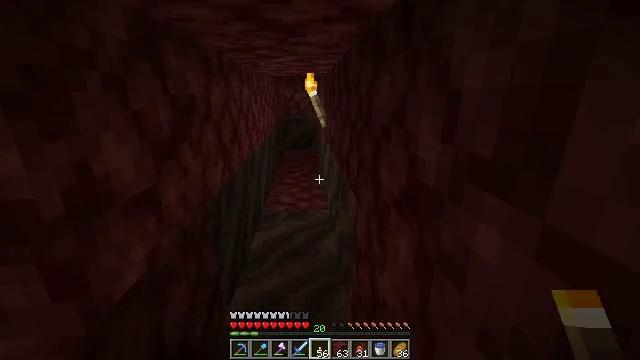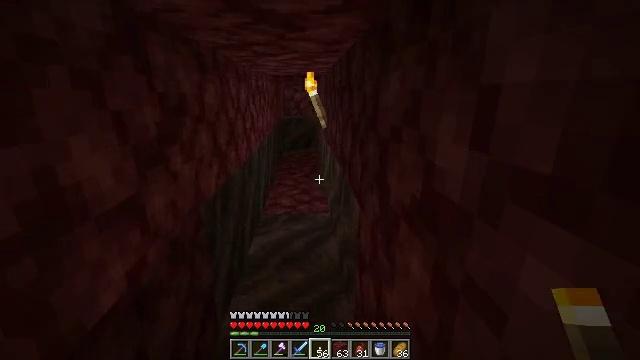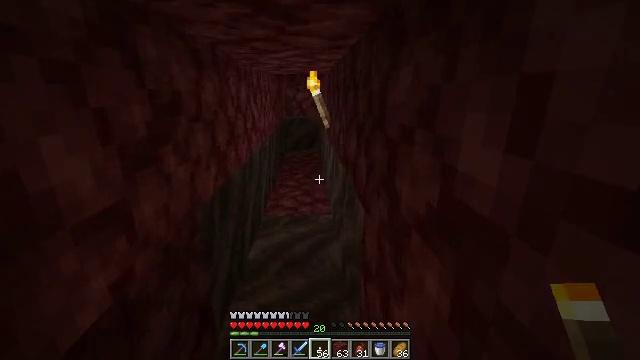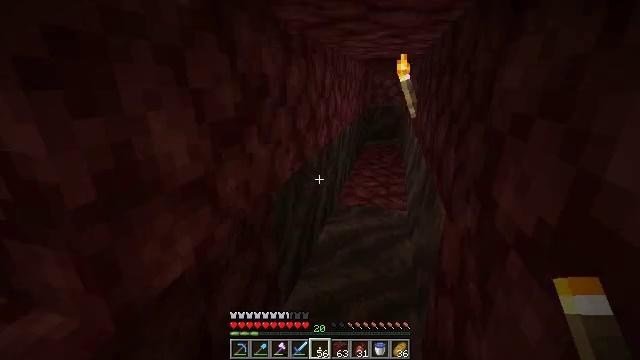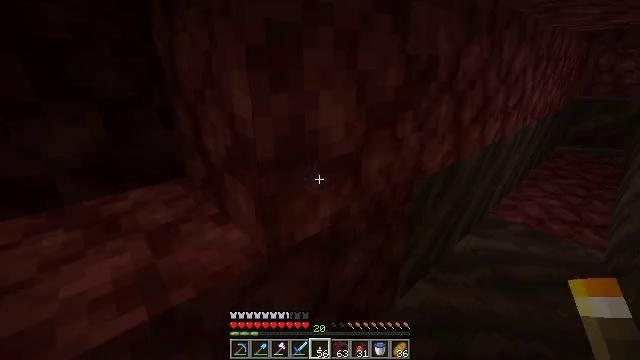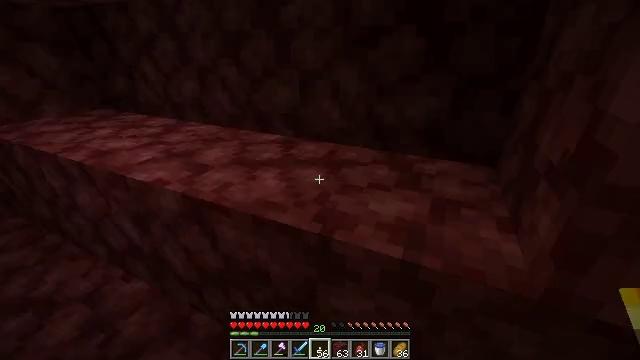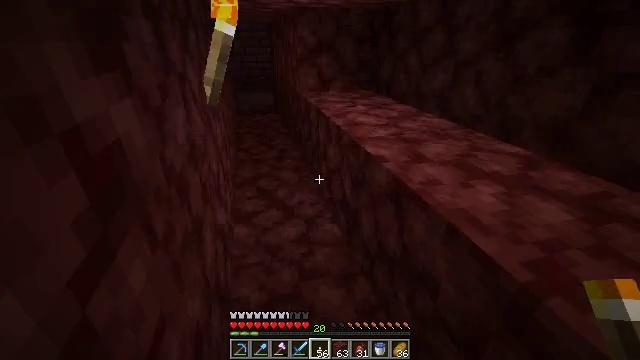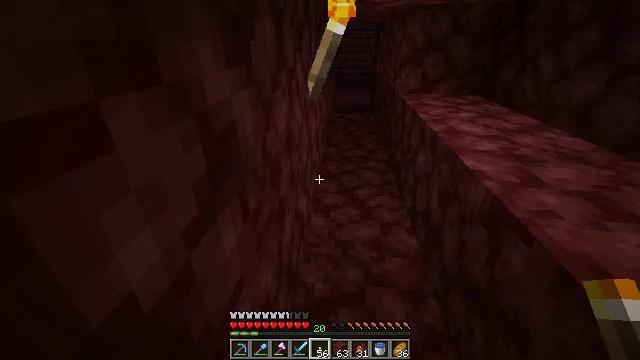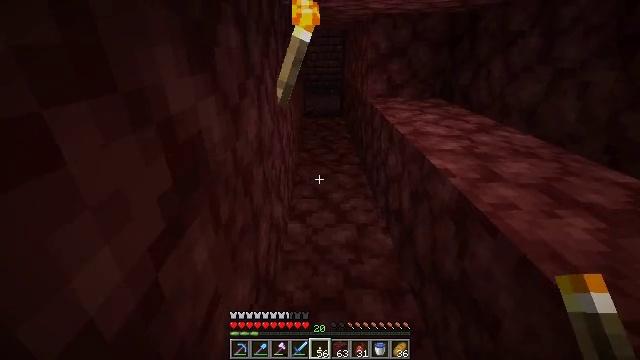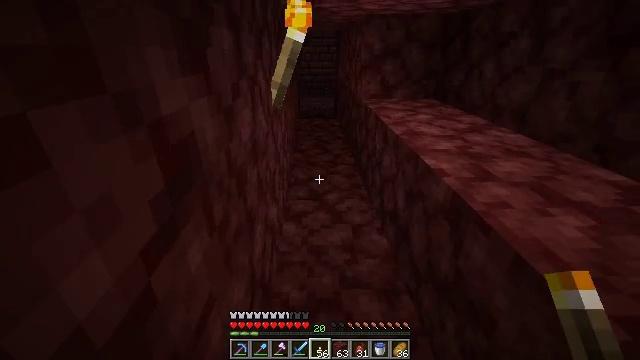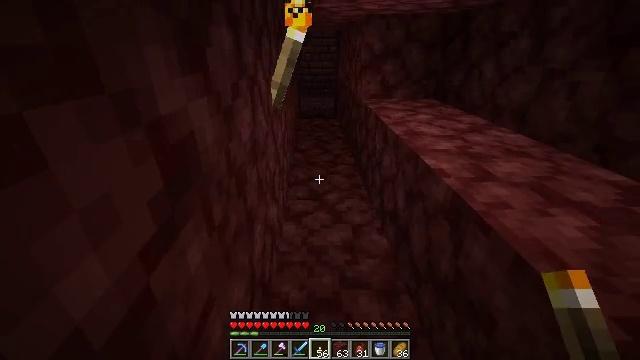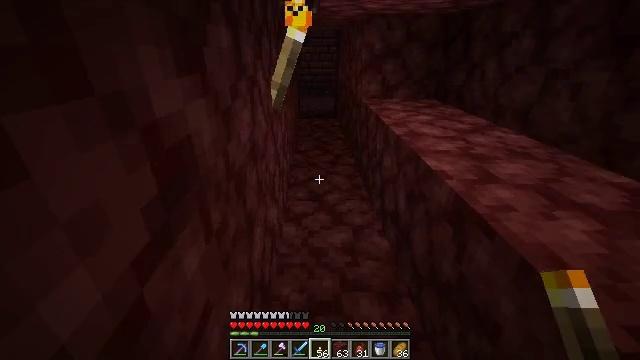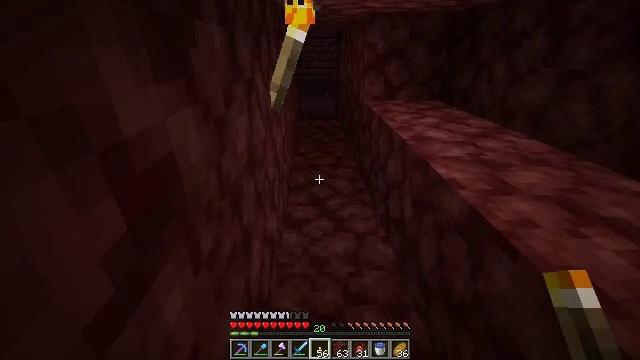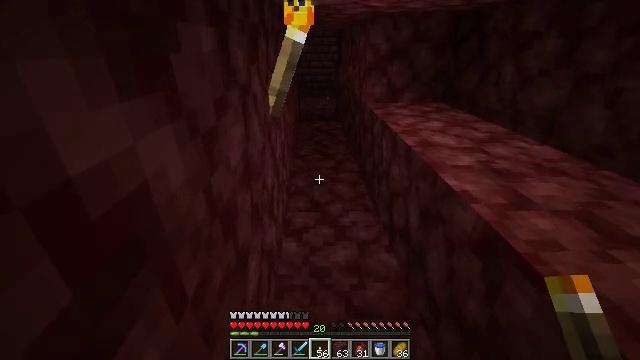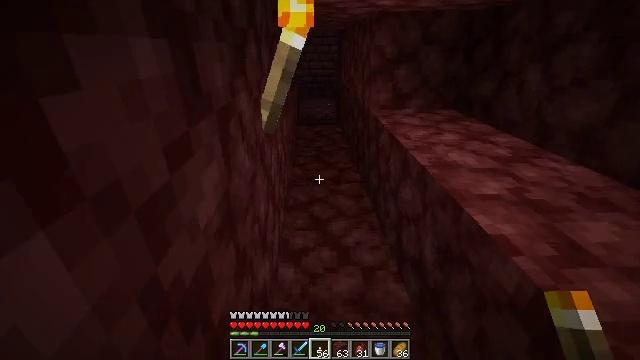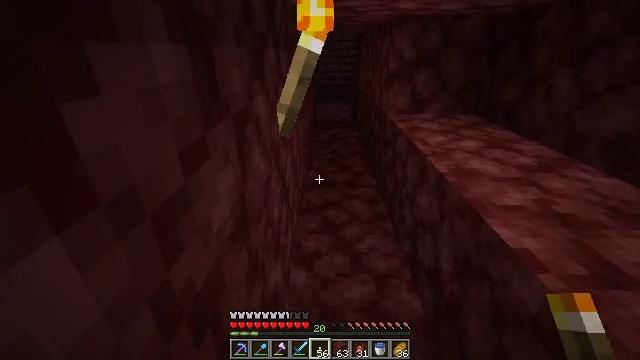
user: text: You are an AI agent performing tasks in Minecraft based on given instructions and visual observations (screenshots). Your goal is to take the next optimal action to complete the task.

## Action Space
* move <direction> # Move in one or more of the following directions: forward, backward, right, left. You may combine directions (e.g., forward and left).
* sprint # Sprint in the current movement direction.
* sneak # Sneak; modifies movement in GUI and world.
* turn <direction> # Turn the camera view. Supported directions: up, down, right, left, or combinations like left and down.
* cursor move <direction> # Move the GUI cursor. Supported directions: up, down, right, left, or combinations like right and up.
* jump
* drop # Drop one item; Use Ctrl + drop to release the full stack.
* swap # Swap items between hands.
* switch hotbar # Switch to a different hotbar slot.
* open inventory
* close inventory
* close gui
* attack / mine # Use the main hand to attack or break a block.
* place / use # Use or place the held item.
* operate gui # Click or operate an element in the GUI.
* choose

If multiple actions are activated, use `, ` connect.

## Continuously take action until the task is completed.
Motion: motion action
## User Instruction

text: Break the nether bricks in a fortress.
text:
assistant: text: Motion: no_op
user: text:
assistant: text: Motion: no_op
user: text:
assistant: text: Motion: turn left and down
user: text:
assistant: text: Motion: turn left and down
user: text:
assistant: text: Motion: turn left and down
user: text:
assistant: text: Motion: move left, turn left and down
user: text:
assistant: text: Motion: move left, turn left
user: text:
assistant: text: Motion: move left, turn right and up
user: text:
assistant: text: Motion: move left, turn right
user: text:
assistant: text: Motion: move left
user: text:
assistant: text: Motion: move forward and move left
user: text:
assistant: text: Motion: move forward and move left
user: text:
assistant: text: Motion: move forward
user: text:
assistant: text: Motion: move forward
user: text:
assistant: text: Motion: move forward, turn left
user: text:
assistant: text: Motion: move forward, turn left
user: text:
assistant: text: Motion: move forward
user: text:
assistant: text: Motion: move forward
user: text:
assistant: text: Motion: move forward, switch to hotbar 1
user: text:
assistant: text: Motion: move forward, switch to hotbar 1
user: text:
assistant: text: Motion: move forward, switch to hotbar 1
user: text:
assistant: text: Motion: move forward, switch to hotbar 1
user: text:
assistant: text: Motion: move forward, switch to hotbar 1
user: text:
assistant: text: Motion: move forward
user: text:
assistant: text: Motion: move forward and move right, turn down
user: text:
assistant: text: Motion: move forward and move right, turn down
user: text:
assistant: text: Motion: move forward and move right
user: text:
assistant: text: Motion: move forward
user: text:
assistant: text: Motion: move forward
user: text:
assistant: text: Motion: move forward, turn down